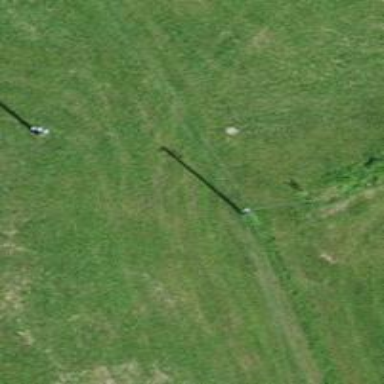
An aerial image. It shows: Minor power line.